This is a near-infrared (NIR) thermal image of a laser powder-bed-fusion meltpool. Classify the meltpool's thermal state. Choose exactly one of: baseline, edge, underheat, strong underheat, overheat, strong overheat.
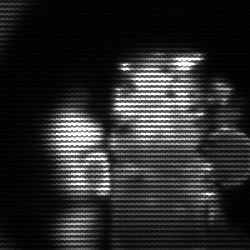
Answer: strong underheat